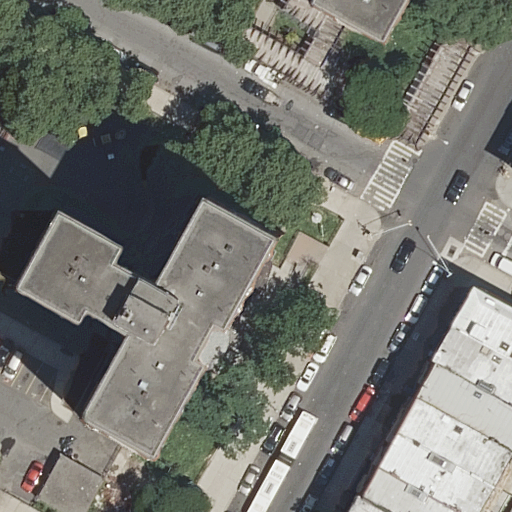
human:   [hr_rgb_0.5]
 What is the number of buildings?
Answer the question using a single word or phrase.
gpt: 10

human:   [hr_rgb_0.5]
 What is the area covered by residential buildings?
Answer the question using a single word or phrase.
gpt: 2138m2

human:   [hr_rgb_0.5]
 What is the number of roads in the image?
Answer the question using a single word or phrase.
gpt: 3

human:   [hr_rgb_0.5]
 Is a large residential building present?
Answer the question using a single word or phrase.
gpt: yes

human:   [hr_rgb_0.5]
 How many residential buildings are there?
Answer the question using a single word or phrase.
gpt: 10

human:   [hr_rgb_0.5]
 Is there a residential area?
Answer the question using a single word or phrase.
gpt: yes

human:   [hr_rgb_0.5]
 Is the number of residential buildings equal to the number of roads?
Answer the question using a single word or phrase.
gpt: no

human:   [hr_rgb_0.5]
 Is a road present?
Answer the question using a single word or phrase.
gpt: yes

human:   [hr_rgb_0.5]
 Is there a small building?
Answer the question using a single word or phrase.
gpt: yes

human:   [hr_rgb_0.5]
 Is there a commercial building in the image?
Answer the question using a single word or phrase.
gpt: no

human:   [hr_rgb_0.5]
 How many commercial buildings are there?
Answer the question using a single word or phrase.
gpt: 0

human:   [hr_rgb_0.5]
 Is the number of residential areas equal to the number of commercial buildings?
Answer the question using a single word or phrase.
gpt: no

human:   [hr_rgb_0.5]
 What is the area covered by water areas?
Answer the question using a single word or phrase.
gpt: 0m2

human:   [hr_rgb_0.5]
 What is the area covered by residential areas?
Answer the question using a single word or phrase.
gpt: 0m2

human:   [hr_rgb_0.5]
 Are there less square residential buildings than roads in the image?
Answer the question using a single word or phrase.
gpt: yes

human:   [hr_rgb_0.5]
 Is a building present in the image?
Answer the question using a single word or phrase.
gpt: yes

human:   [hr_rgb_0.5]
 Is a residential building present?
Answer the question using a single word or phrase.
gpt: yes

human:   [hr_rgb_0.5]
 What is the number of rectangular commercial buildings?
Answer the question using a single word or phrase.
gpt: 0

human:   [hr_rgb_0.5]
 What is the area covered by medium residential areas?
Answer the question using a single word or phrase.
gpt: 0m2

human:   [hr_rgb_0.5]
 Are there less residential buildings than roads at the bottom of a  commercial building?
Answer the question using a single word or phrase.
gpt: no

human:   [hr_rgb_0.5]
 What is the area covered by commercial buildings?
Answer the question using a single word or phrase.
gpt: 0m2

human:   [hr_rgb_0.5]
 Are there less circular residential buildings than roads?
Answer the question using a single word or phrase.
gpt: yes

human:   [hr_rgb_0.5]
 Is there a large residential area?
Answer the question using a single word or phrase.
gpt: no

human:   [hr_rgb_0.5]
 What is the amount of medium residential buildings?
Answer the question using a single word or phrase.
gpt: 4

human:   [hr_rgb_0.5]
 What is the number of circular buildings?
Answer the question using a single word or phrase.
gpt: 0

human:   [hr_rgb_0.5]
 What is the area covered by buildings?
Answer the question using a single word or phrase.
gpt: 2138m2

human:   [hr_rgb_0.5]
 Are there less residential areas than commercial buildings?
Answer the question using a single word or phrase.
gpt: no

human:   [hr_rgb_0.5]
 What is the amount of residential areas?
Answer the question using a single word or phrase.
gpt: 1

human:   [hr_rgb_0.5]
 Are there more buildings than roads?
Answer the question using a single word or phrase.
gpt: yes

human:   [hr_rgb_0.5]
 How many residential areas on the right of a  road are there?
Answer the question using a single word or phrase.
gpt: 0

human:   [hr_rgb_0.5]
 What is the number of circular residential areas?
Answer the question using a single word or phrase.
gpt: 0

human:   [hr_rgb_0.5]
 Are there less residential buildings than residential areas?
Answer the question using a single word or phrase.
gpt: no

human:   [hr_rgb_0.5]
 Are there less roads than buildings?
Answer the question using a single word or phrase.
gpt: yes

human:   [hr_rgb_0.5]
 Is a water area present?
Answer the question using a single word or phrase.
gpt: no

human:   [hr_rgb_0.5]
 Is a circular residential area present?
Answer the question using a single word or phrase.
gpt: no

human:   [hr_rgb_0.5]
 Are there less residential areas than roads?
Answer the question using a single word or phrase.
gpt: yes

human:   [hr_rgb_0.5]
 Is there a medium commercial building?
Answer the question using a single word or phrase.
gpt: no

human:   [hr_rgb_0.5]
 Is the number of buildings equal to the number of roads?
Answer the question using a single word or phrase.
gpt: no

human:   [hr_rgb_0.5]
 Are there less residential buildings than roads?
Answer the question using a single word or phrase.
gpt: no

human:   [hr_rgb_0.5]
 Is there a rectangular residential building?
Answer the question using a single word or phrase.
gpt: yes

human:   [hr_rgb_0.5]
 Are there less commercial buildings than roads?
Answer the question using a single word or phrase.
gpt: yes

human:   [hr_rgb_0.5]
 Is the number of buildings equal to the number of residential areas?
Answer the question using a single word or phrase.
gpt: no

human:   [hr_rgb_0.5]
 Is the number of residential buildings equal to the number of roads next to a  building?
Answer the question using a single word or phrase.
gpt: no

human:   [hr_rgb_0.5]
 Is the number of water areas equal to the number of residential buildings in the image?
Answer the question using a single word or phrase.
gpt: no

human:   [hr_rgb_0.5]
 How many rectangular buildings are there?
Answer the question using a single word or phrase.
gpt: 9

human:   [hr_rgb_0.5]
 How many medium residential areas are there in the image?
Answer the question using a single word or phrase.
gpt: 0

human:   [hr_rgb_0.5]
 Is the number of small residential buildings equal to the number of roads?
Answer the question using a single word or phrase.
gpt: no

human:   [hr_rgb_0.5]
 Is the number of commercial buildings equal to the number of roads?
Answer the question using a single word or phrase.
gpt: no

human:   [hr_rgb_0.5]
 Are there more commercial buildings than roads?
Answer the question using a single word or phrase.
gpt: no

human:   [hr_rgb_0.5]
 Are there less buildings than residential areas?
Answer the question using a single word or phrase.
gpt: no

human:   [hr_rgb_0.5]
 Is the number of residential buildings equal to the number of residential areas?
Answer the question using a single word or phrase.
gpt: no

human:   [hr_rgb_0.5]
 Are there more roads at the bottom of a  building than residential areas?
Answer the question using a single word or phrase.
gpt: yes

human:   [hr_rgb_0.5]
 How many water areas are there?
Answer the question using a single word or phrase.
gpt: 0

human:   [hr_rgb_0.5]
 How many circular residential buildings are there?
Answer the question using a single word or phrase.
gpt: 0

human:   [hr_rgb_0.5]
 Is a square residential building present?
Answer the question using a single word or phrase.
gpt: no

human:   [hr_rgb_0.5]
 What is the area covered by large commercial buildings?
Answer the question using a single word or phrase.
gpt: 0m2

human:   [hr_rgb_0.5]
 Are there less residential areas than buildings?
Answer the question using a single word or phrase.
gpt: yes

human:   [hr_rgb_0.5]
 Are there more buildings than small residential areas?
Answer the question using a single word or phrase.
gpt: yes

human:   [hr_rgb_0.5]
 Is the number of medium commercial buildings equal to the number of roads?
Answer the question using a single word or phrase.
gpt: no

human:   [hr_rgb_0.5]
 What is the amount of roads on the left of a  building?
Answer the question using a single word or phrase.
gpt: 1

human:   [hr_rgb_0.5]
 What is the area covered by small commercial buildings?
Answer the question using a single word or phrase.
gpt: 0m2

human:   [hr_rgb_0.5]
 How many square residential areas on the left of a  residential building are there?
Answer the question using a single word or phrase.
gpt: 0

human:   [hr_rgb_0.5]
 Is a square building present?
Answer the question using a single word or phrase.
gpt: no

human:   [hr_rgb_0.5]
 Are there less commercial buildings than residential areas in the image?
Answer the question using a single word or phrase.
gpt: yes